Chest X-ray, PA view. Patient: 55 years old, sex M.
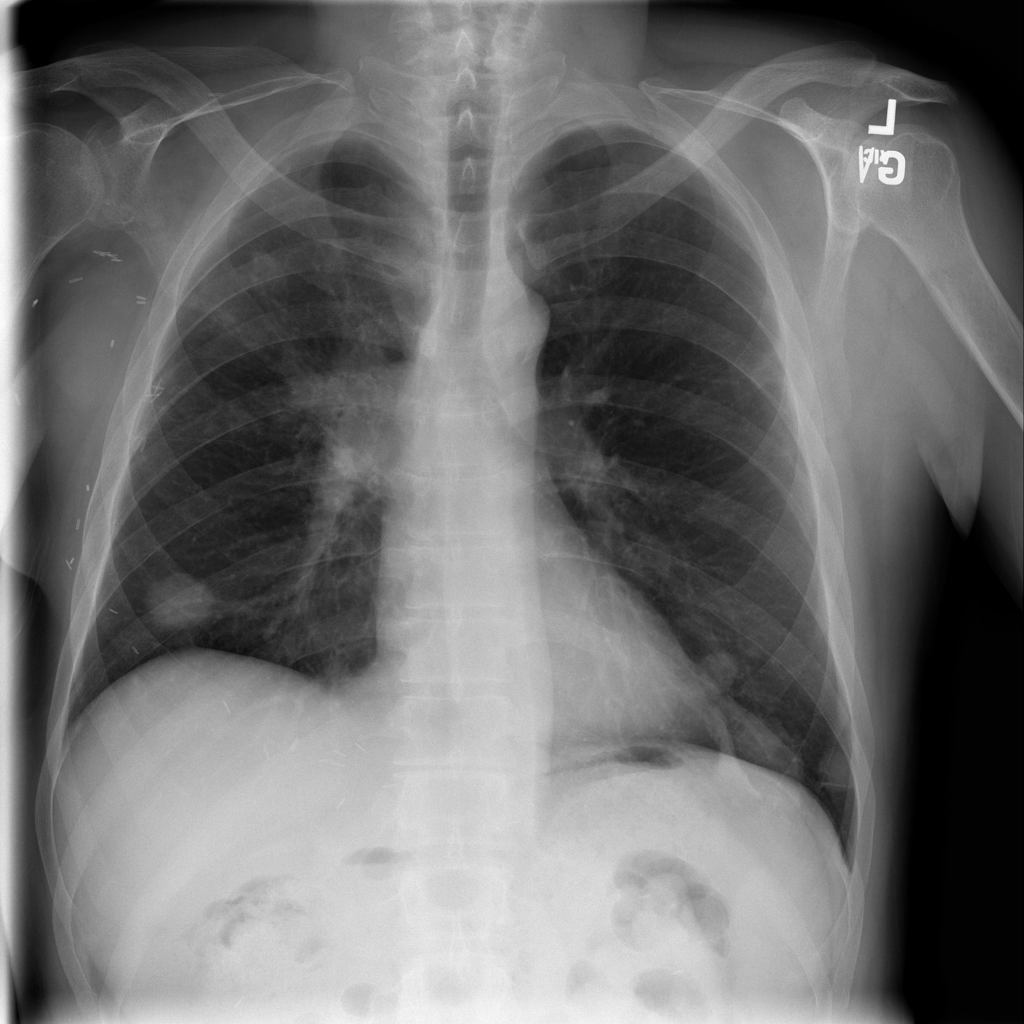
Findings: No Finding